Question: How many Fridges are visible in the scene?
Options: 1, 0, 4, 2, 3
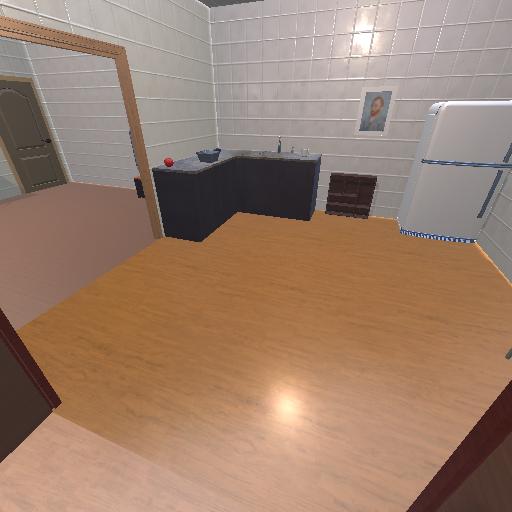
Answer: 1